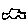
Label: car